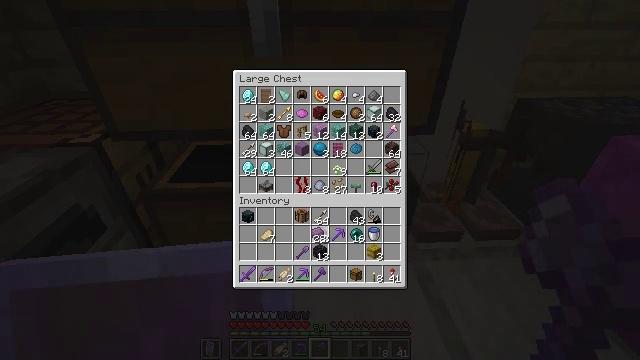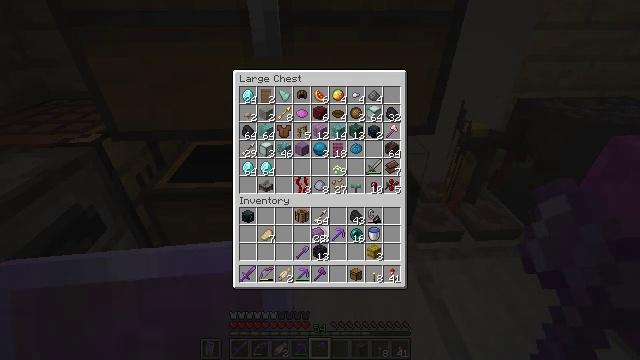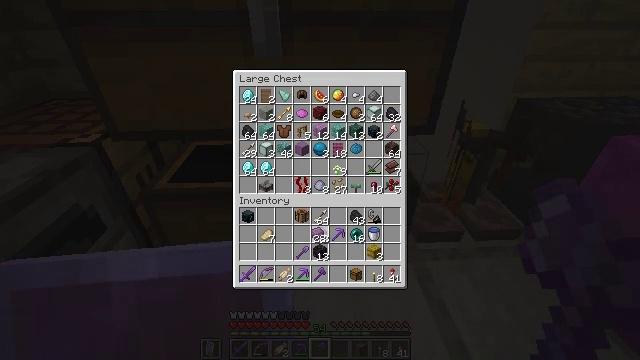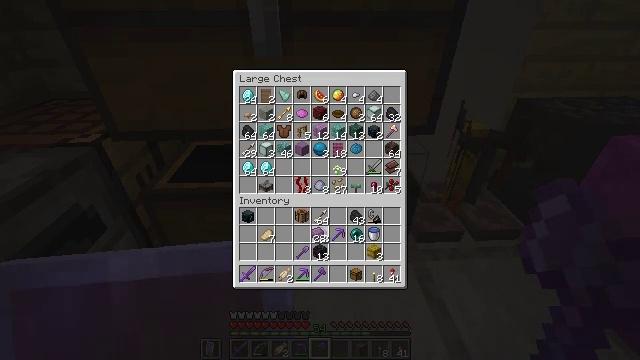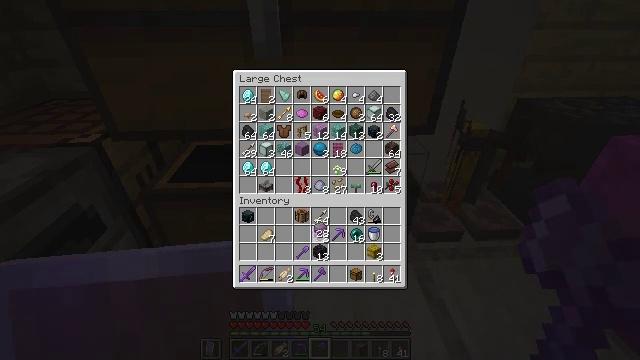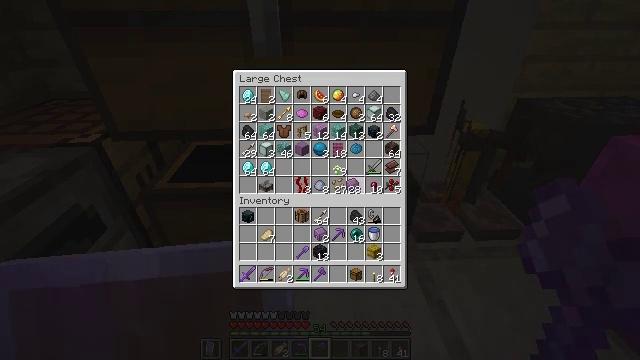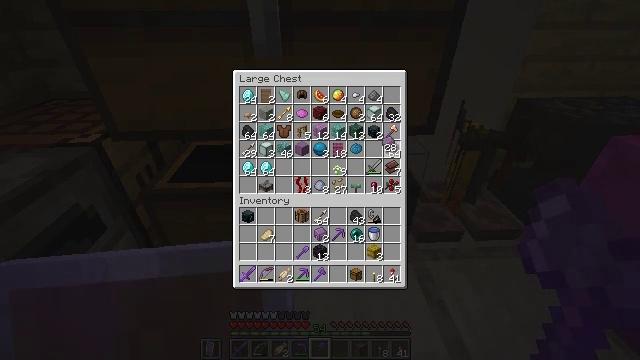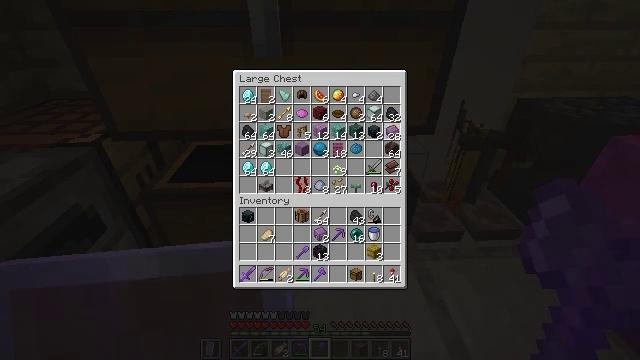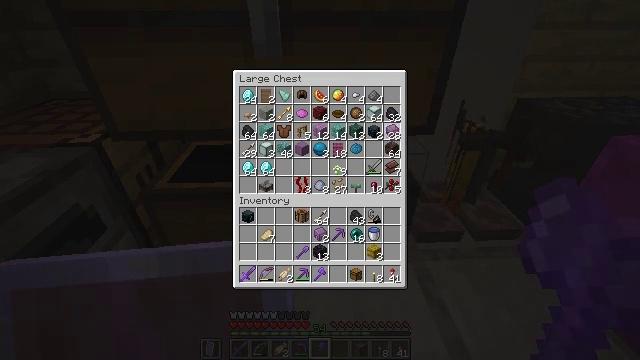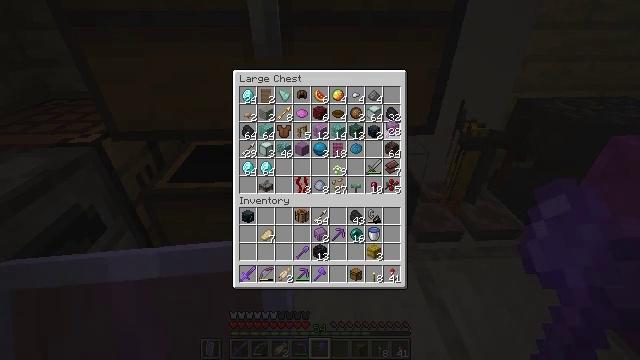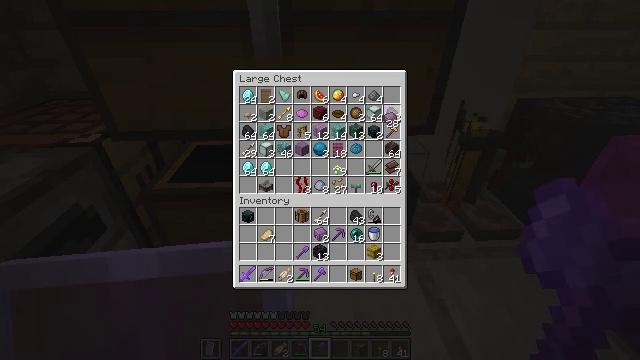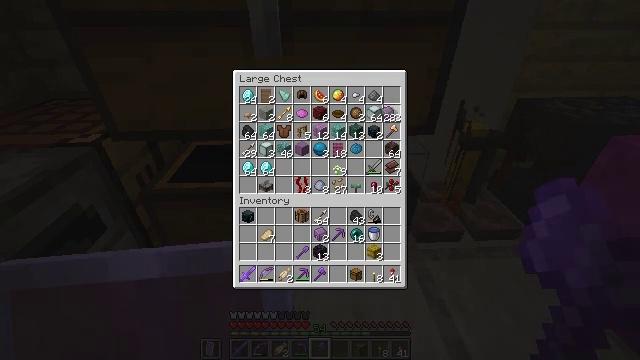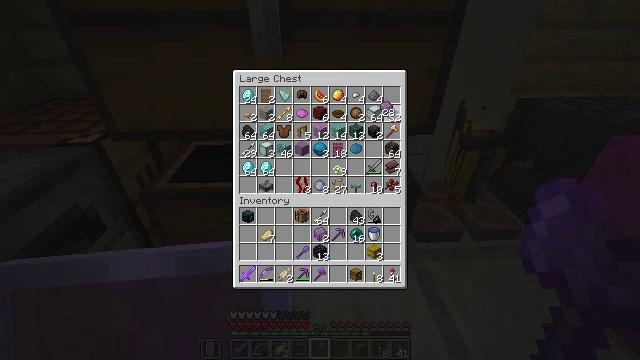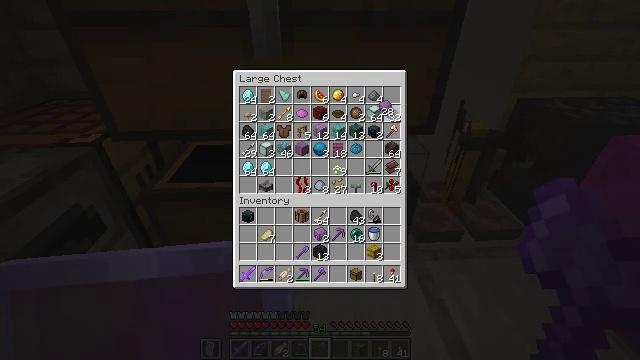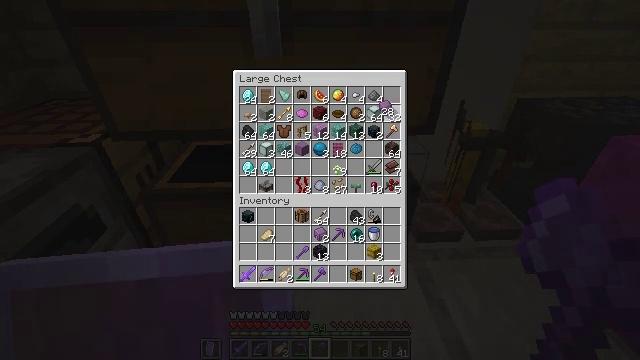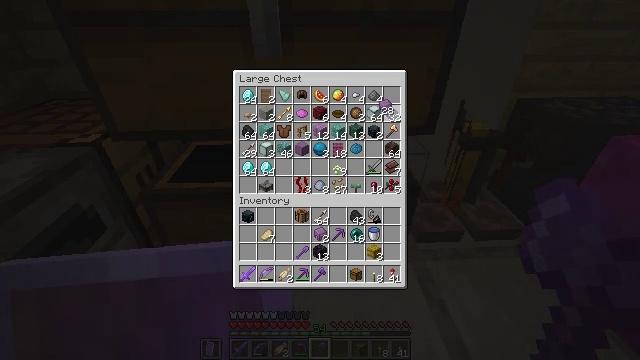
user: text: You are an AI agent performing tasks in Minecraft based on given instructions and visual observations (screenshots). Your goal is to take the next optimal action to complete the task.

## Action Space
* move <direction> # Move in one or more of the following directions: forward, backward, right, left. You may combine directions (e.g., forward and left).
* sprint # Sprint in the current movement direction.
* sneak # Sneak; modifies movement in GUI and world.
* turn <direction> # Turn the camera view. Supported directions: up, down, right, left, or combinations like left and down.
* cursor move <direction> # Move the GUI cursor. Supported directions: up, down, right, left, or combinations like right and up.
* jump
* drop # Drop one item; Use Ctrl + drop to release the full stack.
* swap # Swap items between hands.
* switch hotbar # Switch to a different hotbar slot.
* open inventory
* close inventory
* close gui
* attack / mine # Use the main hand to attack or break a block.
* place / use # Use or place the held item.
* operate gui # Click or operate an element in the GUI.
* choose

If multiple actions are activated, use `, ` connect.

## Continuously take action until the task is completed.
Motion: motion action
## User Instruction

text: Craft a shulker box.
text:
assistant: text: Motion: no_op
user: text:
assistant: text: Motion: no_op
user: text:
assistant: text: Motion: no_op
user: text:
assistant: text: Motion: no_op
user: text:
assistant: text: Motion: turn right and up
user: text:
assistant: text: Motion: turn right and up
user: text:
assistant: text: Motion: turn up
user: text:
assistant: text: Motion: no_op
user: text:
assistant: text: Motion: no_op
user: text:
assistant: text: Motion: turn up
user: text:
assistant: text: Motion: no_op
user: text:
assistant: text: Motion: no_op
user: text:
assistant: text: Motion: no_op
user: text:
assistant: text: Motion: no_op
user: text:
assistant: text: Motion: no_op
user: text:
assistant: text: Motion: no_op
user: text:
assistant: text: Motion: no_op
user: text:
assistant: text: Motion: no_op
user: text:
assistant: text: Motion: no_op
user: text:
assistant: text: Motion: no_op
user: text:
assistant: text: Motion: no_op
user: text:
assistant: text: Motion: no_op
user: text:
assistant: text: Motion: attack / mine
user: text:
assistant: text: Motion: attack / mine
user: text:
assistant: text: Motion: attack / mine
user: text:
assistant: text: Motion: no_op
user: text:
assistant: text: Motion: no_op
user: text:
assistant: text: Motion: no_op
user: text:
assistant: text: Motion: no_op
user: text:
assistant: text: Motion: no_op